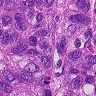
Metastatic tissue present: yes